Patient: sex M, age 52
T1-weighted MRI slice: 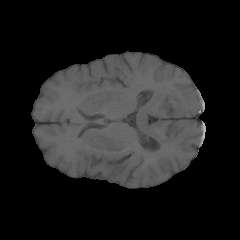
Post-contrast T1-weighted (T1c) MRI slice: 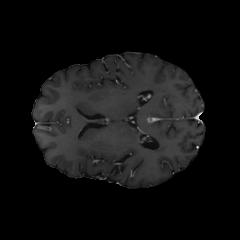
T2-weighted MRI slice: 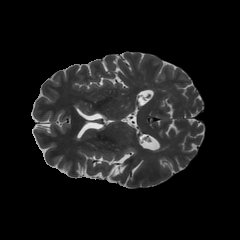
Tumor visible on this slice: yes
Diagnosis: Astrocytoma, IDH-mutant
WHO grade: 3